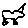
Label: cat